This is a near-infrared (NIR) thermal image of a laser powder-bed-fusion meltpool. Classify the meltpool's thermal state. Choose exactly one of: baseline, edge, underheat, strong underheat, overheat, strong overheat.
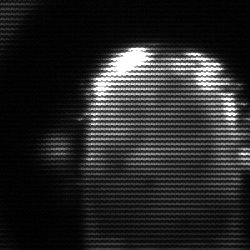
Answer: baseline